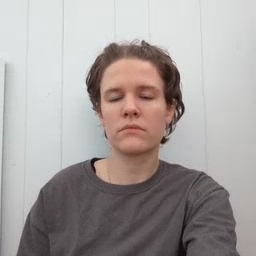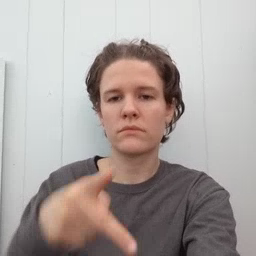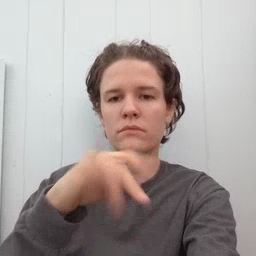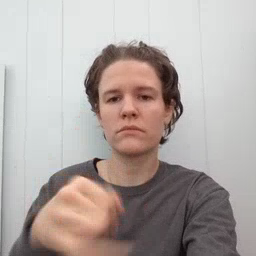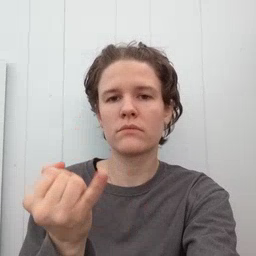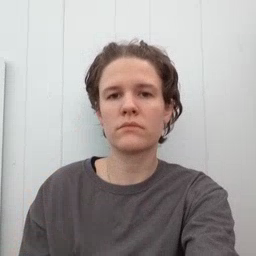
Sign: pajamas